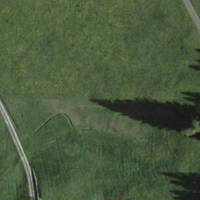
EUNIS habitat code: 25
Species observed at this site:
Silene dioica